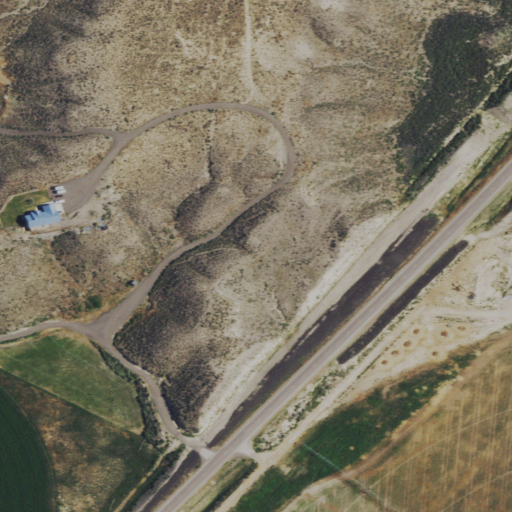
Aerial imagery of mountain in Nevada named Smileys Point containing shrub, pasture, low intensity development, medium intensity development, high intensity development, and open development